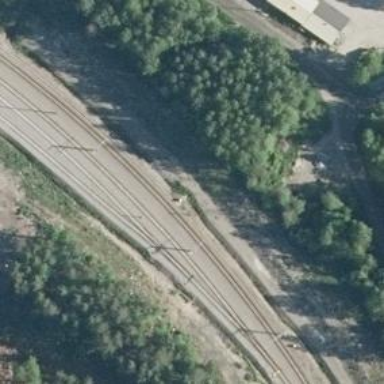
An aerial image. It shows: Wedge used for railway derailment.